Question: What path should I be putting in here to load this '.properties' file? I can't seem to get it to load...
'''
InputStream stream = ProductVersionService.class.getResourceAsStream("/application.p roperties");
properties.load(stream);
'''

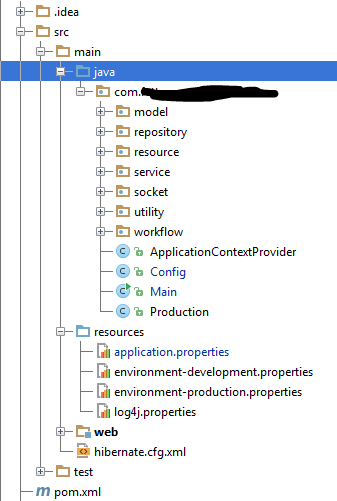
Answer: I could see, you are using Maven to build this project and hence your final jar wont have src/main/resource or src/main/java either. All of these directories will be removed and all the contents beneath it will be added to root of jar and hence referring the path using src/main/* will result into an error. You should make use of
'Thread.currentThread().getContextClassLoader().getResourceAsStream("application.properties")'